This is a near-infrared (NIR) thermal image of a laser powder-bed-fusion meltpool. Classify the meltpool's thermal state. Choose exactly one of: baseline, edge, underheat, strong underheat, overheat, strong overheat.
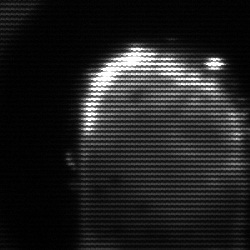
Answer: baseline